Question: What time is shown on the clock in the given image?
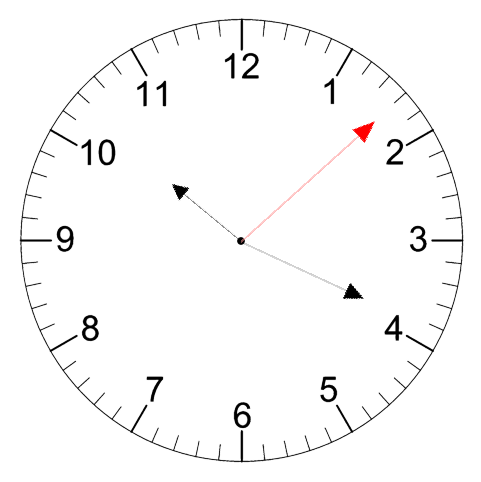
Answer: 10:19:08